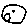
Label: moon